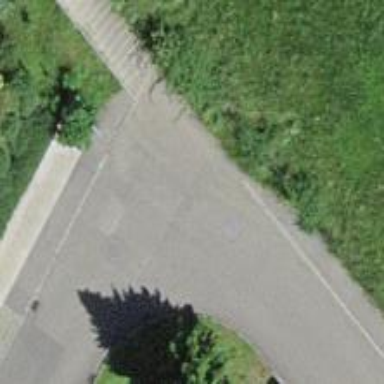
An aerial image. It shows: Set of steps on the road.